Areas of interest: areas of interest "Tun Dian Village Cultural Center"
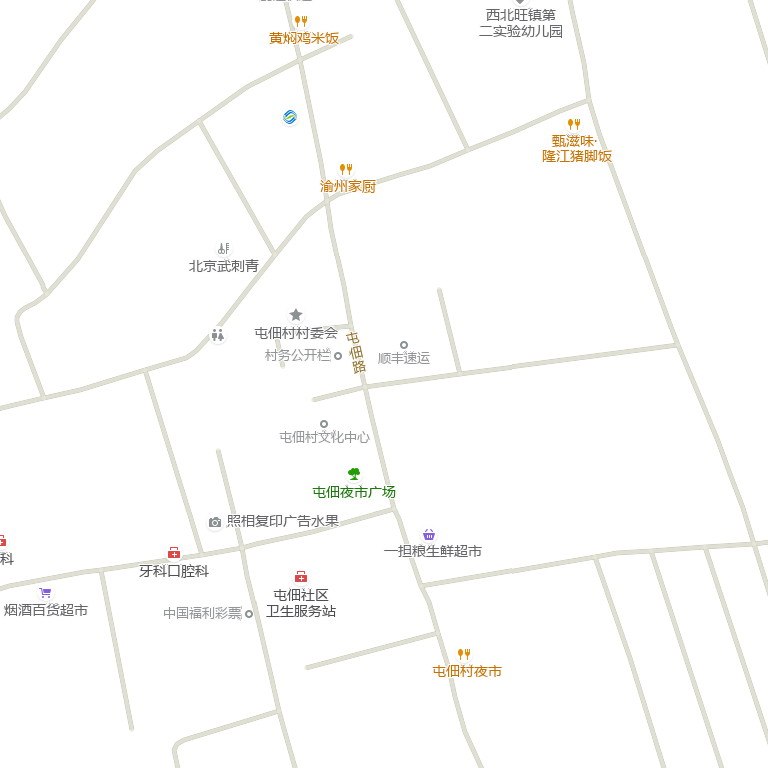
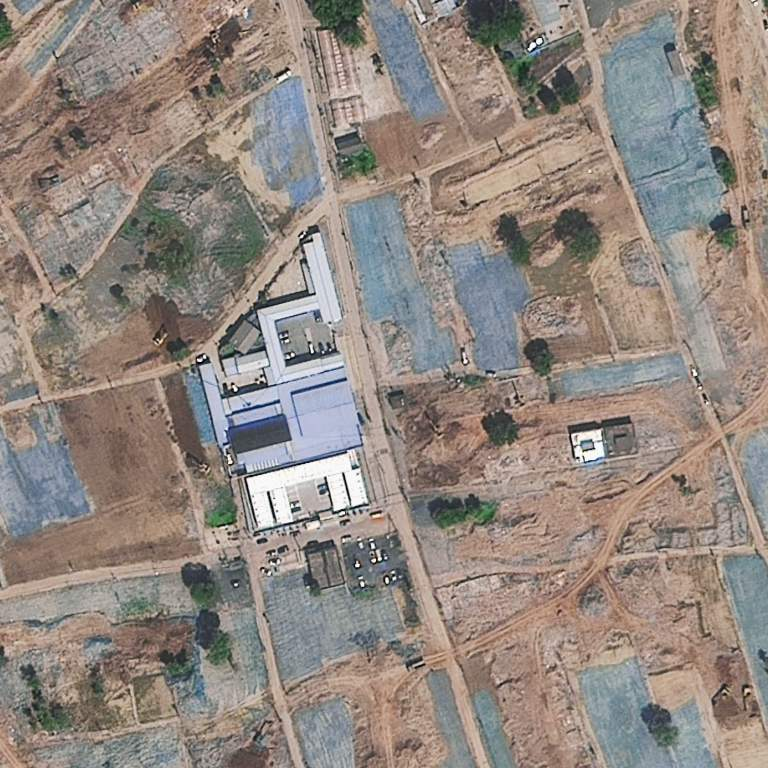